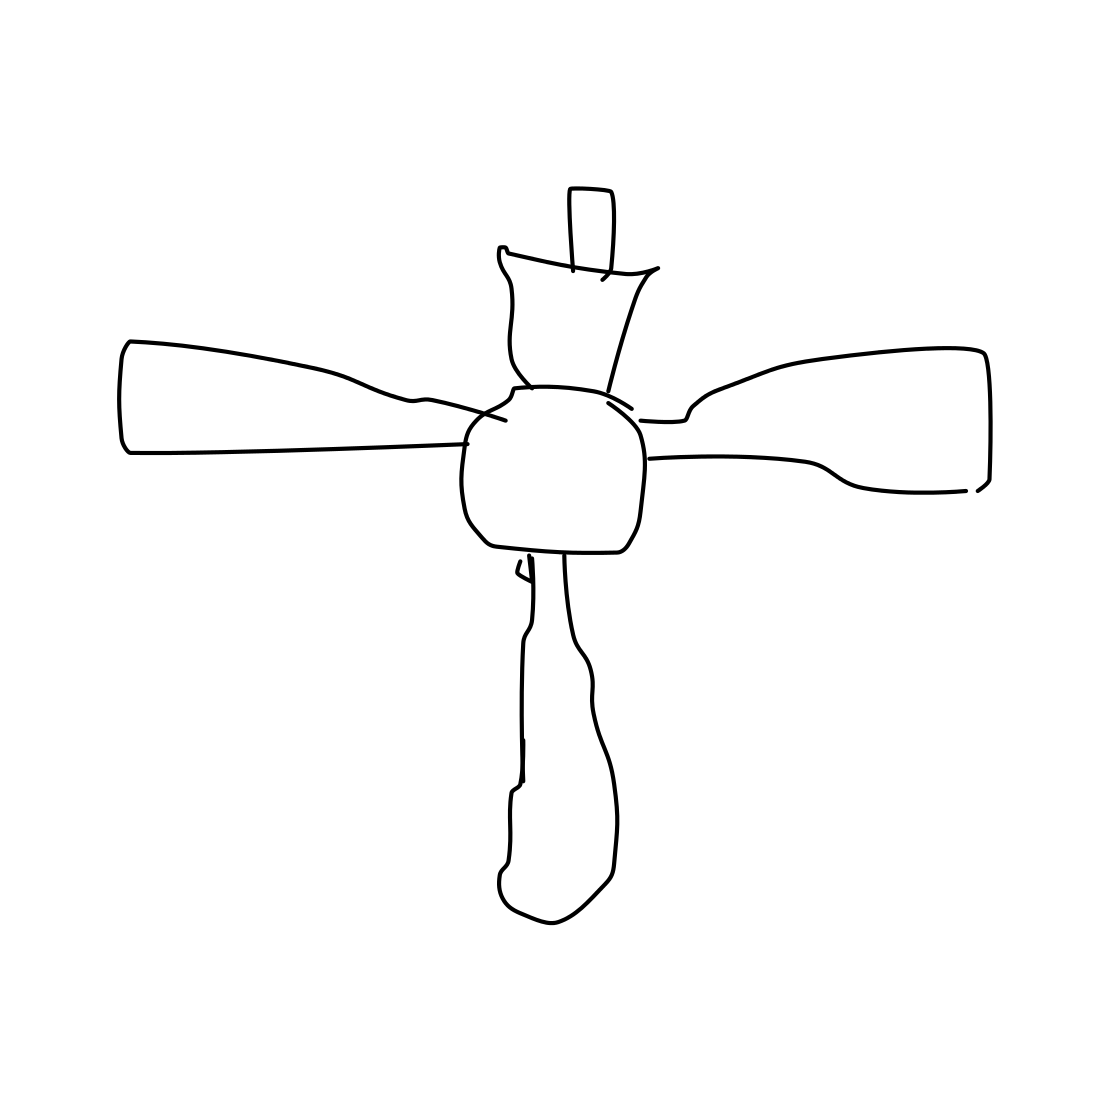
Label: fan